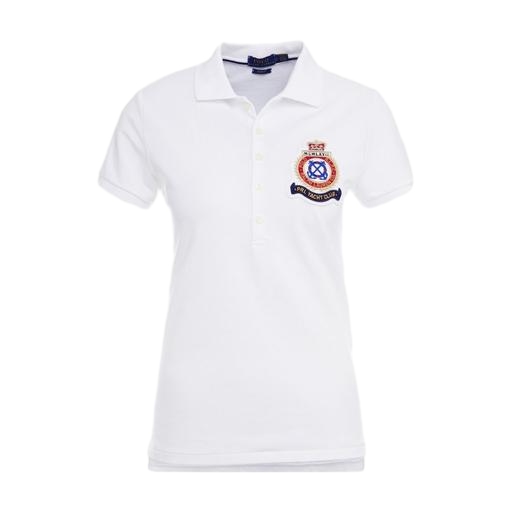
skinny-fit polo shirt, skinny-fit stretch polo shirt, julie embroidered piqué polo shirt, white background